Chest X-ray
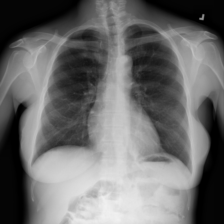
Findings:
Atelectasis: negative
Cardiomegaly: negative
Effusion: negative
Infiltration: negative
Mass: negative
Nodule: negative
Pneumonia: negative
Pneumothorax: negative
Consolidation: negative
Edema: negative
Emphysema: negative
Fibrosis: negative
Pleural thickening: negative
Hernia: negative